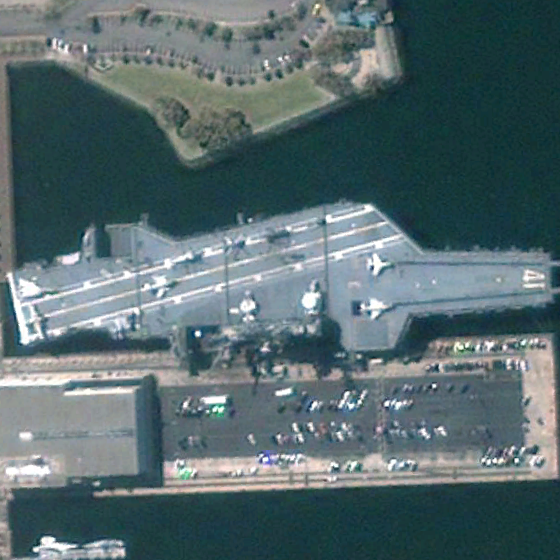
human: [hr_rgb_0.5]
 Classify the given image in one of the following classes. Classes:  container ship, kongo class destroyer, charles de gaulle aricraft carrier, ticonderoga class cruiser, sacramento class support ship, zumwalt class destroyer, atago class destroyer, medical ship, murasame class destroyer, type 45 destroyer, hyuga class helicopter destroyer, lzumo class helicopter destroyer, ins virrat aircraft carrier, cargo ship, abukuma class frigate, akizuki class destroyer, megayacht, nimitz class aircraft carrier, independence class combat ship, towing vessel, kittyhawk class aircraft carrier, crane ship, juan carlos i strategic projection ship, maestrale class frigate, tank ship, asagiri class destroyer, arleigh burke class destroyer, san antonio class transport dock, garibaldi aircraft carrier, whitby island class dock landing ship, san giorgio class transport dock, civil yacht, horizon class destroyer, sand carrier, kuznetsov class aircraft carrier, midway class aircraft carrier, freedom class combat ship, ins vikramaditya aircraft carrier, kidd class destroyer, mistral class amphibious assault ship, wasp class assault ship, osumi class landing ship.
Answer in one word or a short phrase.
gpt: Midway class aircraft carrier